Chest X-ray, PA view. Patient: 54 years old, sex M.
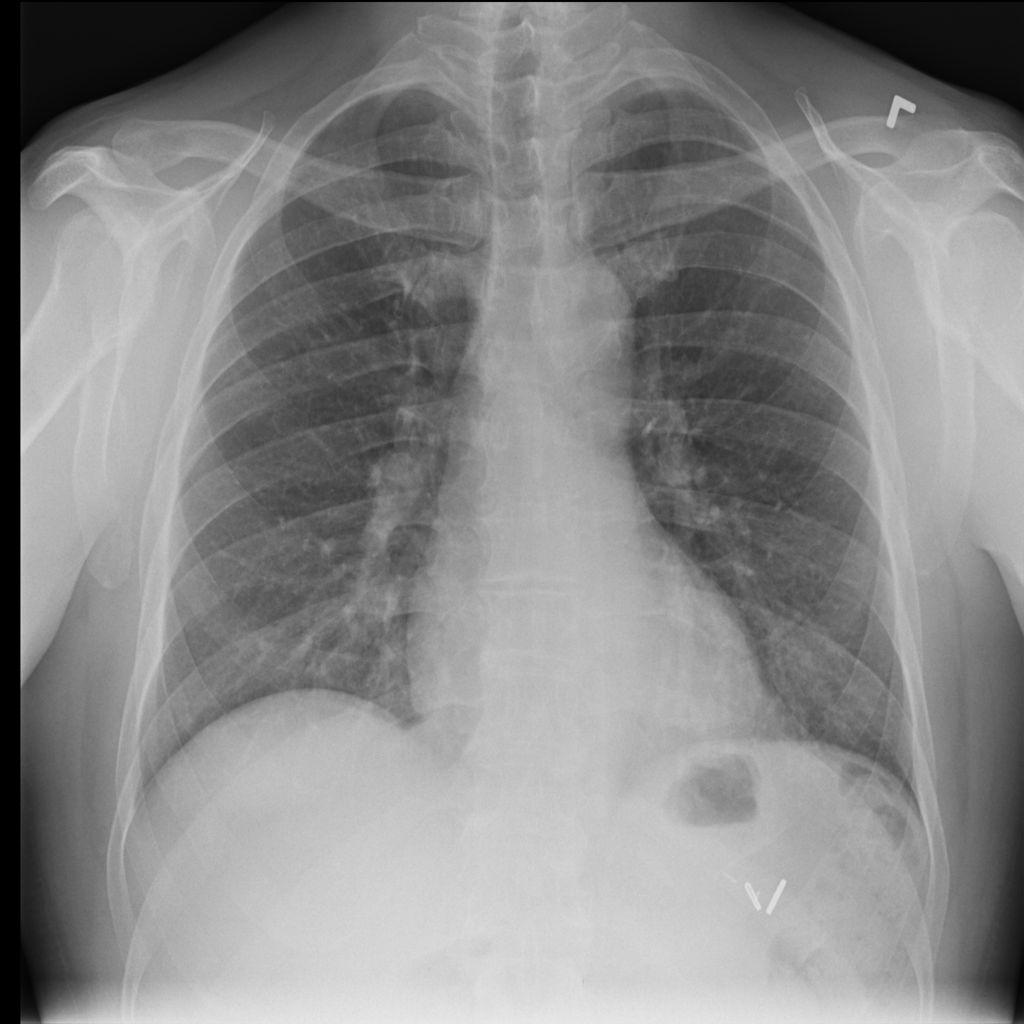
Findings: No Finding